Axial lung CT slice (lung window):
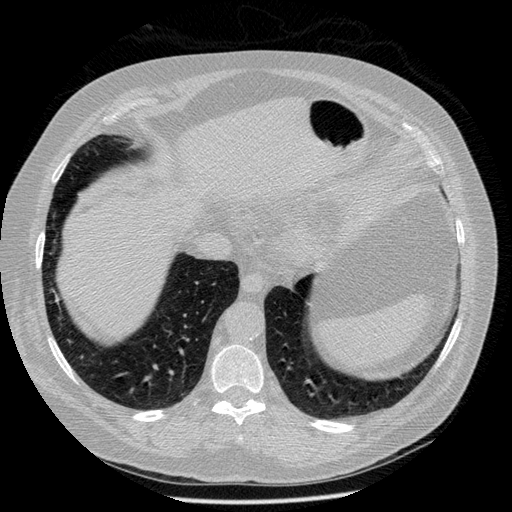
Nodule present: no